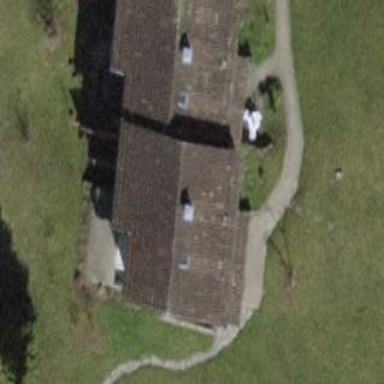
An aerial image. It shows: Building with pitched roof.